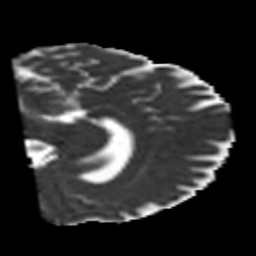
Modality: MD
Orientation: sagittal
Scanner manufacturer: siemens
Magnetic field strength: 3 T
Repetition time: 6.8 s
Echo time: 0.093 s